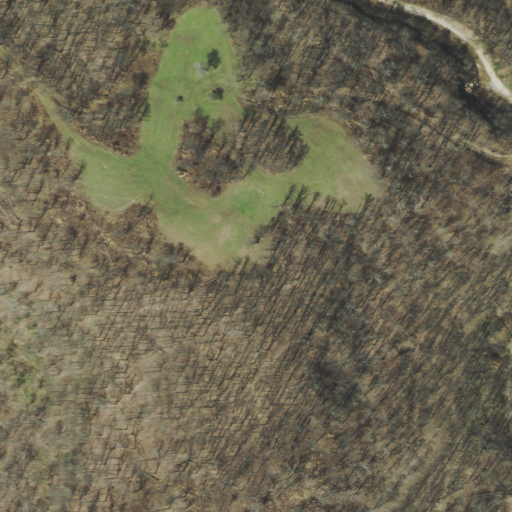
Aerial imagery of plain(s) in Tennessee named Nig Field containing only deciduous forest